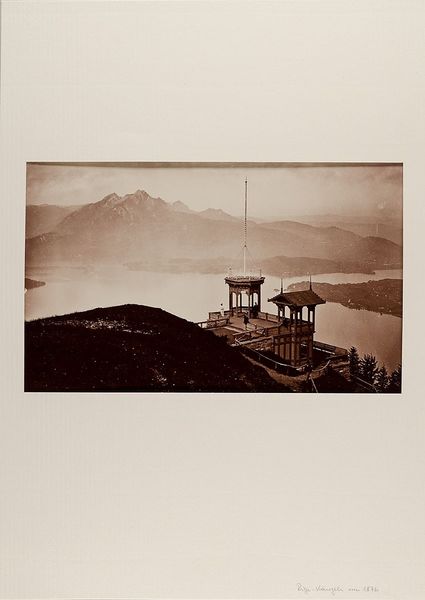
Titel: Rigi-Känzeli
Künstler: Ad. Braun & Cie.
Standort: Hamburg
Institution: Museum für Kunst und Gewerbe Hamburg
Schlagwörter: landschaft, see, berge, gebirge, foto, fotografie, photographie, photo, anlagen, aussichtsplattform, albumin, landschaftsdarstellung, lichtbild, reisefotografie, historische, schwarzweißpositivverfahren, silbersalzverfahren, schwarzweißfotografie, gebäude, örtlichkeit, straße, stätte, reisephotographie, albuminpapier